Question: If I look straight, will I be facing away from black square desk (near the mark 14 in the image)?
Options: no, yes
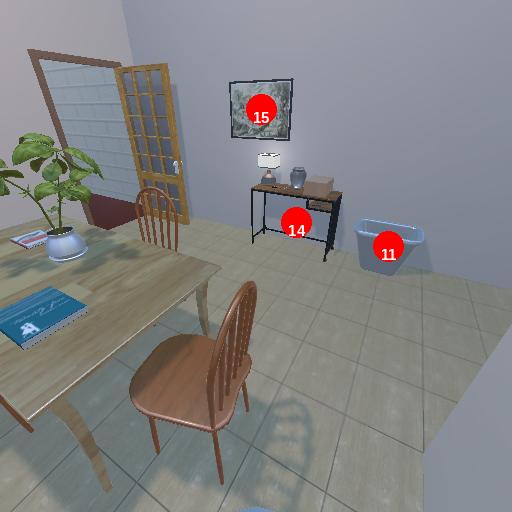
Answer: no